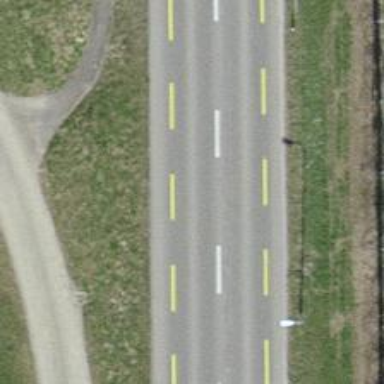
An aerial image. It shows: Secondary road with asphalt surface. It has cycle lane on both sides.